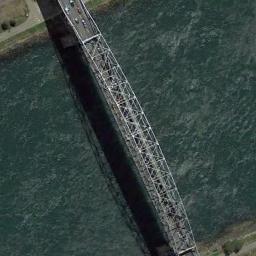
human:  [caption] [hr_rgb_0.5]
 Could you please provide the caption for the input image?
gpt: A bridge connects the land on both sides of the blue-blue river with white arched brackets .

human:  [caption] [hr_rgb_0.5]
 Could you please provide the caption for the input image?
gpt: A bridge with cable built on a dark blue river and some cars on the bridge .

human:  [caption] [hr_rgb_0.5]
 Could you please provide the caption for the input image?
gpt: On one side of the river are densely built areas, And the color of the river water is turquoise .

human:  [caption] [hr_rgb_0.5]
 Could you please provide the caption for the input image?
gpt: There is a white bridge over the river .

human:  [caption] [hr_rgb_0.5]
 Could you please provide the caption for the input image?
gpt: Many cars are on the bridge .